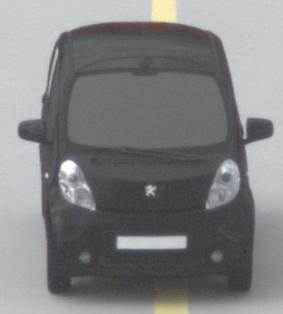
Make: Peugeot
Model: iOn
Detailed model: iOn
Model produced from: 2010/12
Model produced until: 2013/02
Doors: 5
Color: black
Road condition: dry road
Daytime: morning or afternoon
Contrast: low contrast